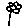
Label: flower